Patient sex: M
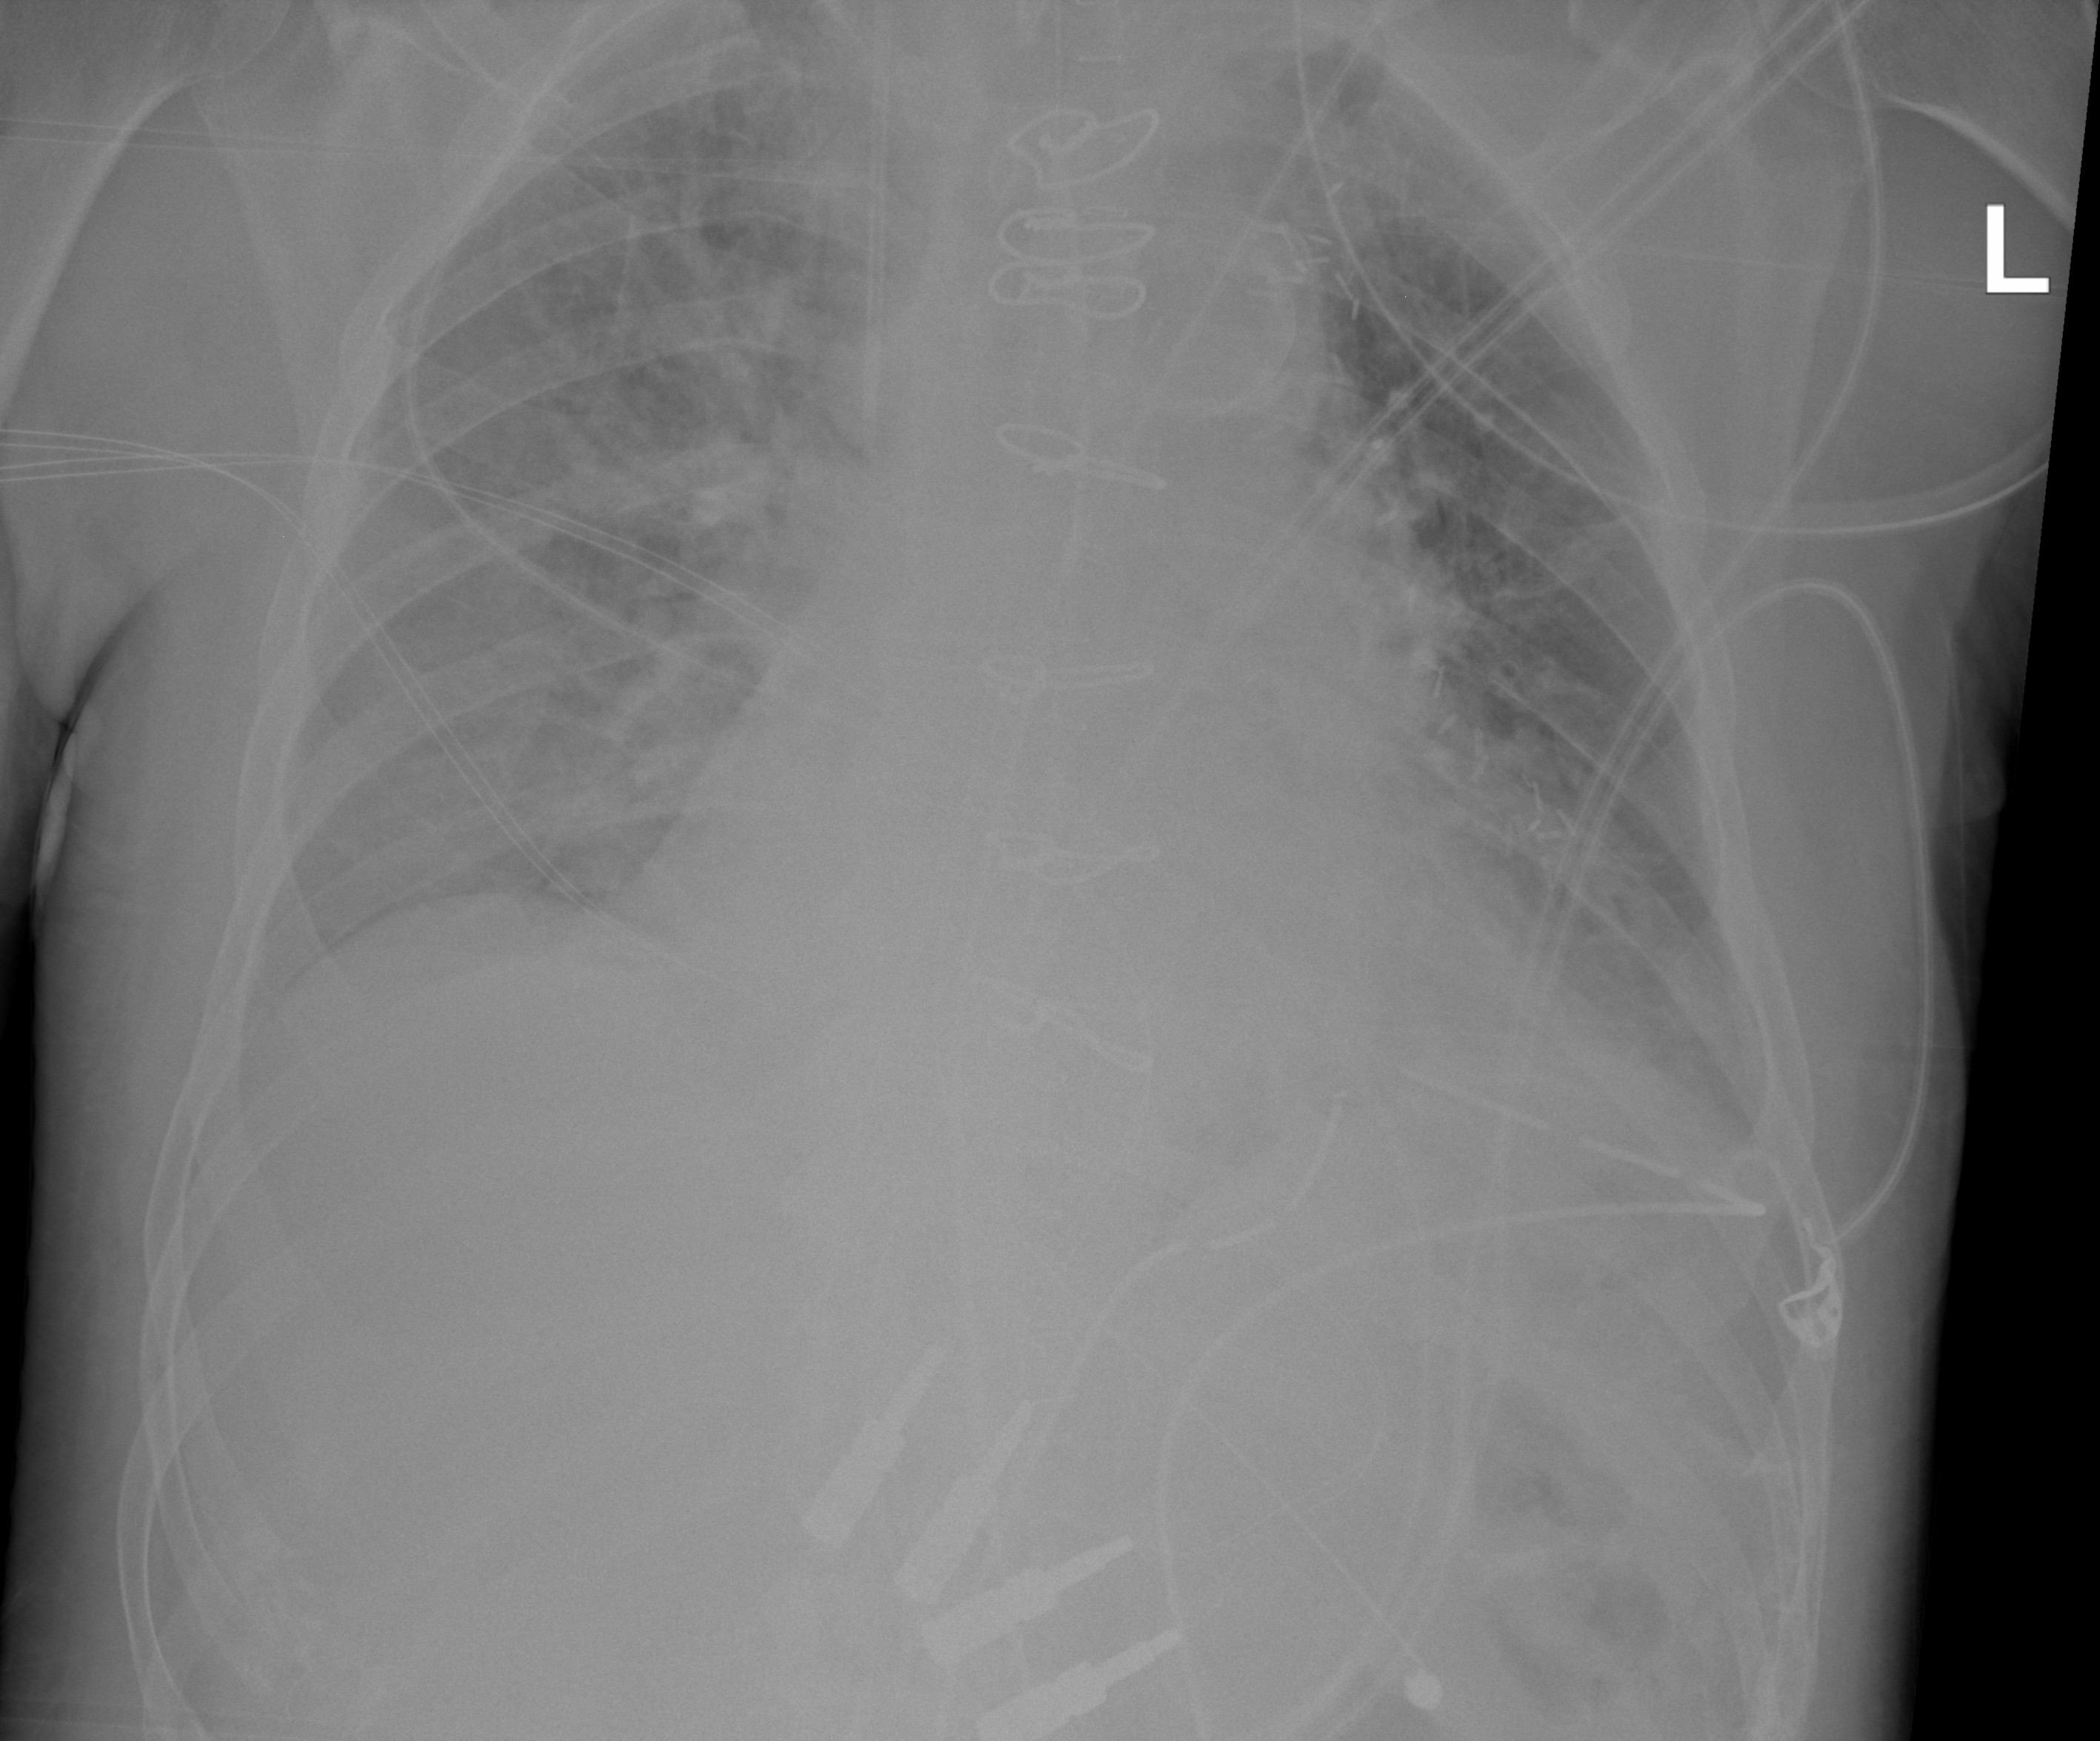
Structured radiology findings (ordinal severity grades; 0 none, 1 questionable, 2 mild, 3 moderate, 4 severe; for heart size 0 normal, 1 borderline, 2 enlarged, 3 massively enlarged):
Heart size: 2
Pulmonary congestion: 2
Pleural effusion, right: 2
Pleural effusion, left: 2
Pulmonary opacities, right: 2
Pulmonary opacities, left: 2
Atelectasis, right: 2
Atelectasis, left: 2